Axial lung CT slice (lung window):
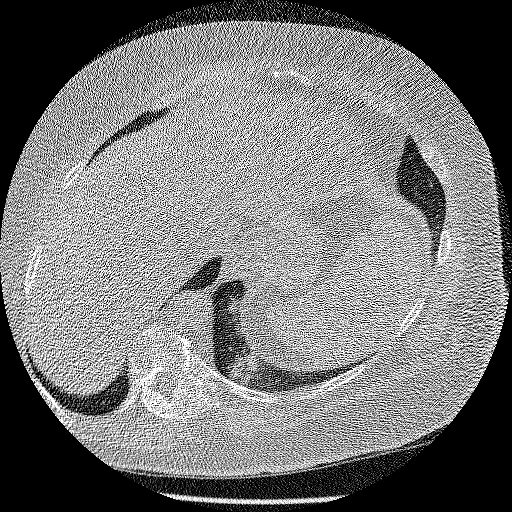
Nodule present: no